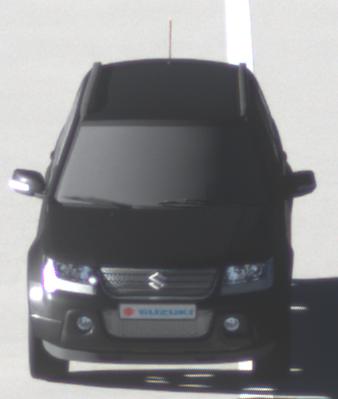
Make: Suzuki
Model: Grand Vitara
Detailed model: Gen. 1 JT
Model produced from: 2009
Model produced until: 2012
Doors: 5
Color: black
Road condition: dry road
Daytime: morning or afternoon
Contrast: high contrast